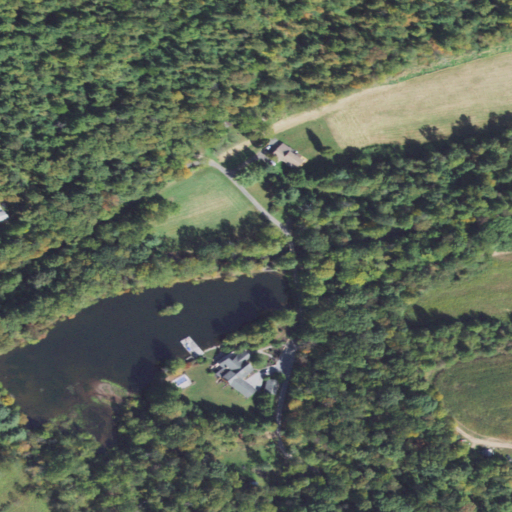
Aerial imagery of valley in Pennsylvania named Sheaffer Valley containing deciduous forest, open development, open water, mixed forest, cultivated crops, woody wetlands, pasture, low intensity development, grassland, and herbaceous wetlands